Current action and preconditions to check: path_clear

Your task: For each precondition in the list above, predict whether it will hold at this action.

Consider the current scene as observed from the mobile robot's camera, and analyze the predicted future states of all dynamic agents (e.g., people, animals, vehicles, or any moving entities) within the NEXT SECOND.

IMPORTANT: Only answer "very likely" if you are absolutely certain—based on strong, clear evidence—that a dynamic agent will violate the precondition in the predicted future state. Do NOT answer "very likely" for unlikely, ambiguous, or low-probability risks.

Ask yourself for each precondition: Is there a high probability, with clear and convincing evidence, that the predicted future states of any dynamic agent will interfere with the predicted future state of the currently executing action within the NEXT SECOND, causing that precondition to fail?

Assess the risk level based on these predictions. Use "likely" or "very likely" if motions create a clear risk of interference.

Use "neutral" or "improbable" if agents are nearby but their predicted paths are clearly diverging or non-conflicting.

Failure Risk Categories: "very improbable", "improbable", "neutral", "likely", "very likely"

Answer Format: Output ONLY the probability_of_failure value from these categories: "very improbable", "improbable", "neutral", "likely", "very likely"

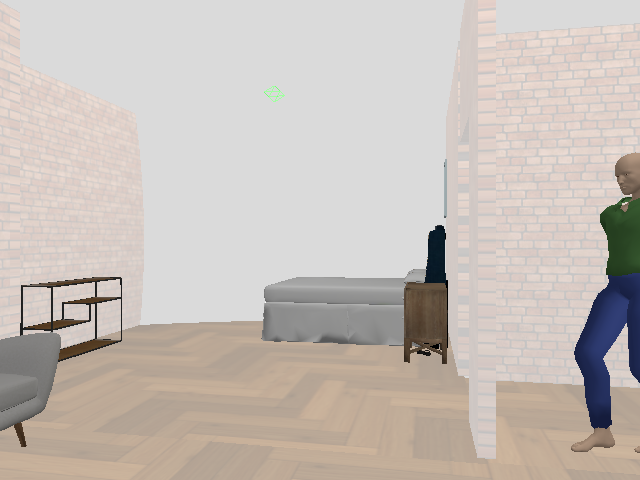

Answer: neutral